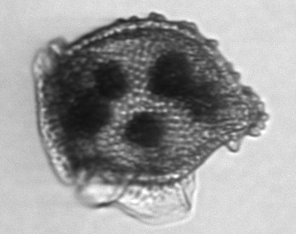
Label: Dinophysis_norvegica